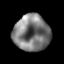
Tissue: prostate
Cell type: T cells
Senescence score: 0.3376
Nuclear area (px): 1296
Mean DAPI intensity: 121.241